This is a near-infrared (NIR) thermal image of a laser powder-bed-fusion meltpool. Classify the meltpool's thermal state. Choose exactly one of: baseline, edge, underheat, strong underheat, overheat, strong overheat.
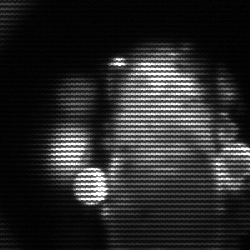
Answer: strong underheat